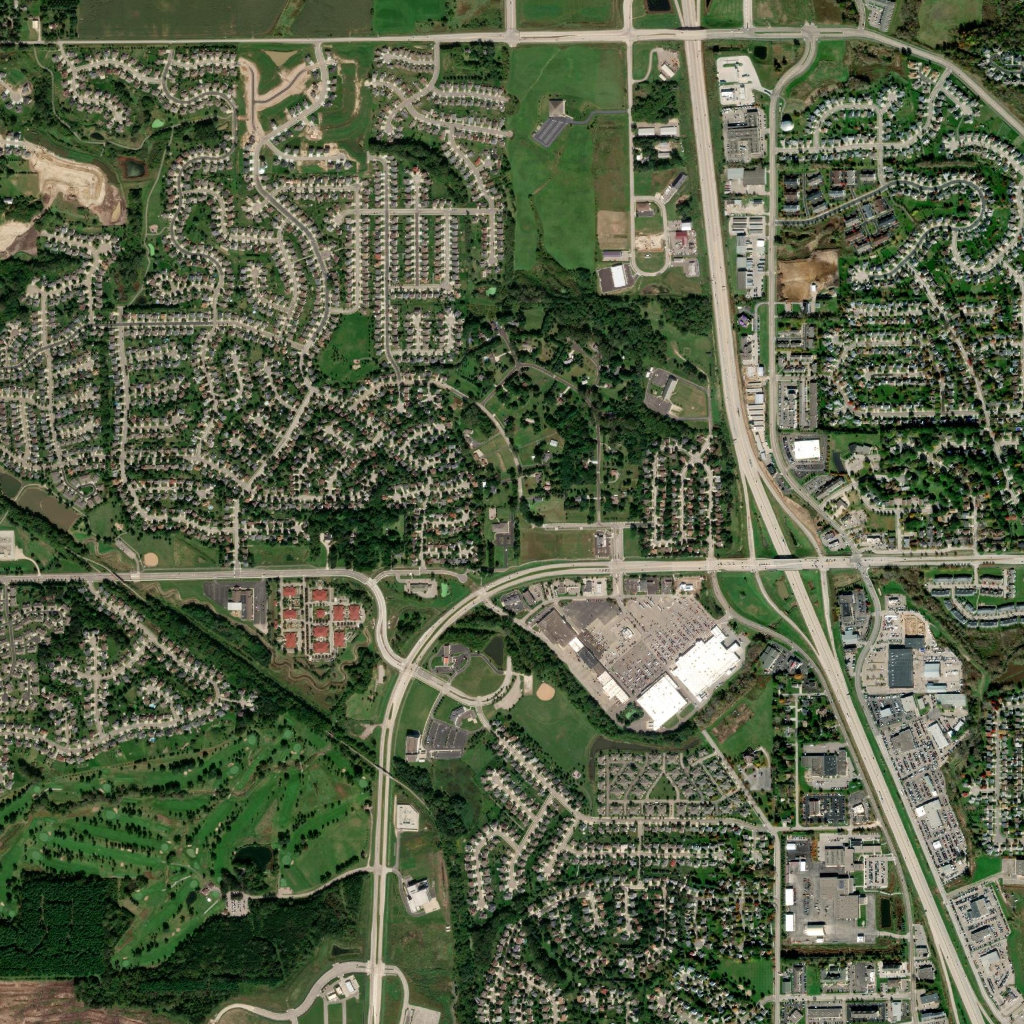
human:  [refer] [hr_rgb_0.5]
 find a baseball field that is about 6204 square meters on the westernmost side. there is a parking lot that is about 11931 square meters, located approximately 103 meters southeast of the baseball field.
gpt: <box>[[13, 52, 16, 55, 0]]</box>

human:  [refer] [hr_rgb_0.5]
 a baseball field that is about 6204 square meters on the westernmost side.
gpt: <box>[[13, 52, 16, 55, 0]]</box>